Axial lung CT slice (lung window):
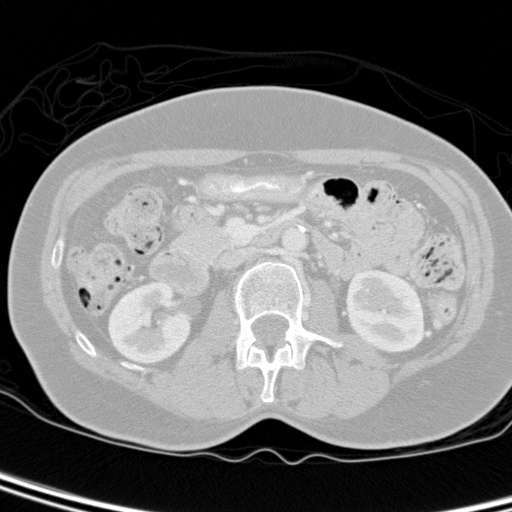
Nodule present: no